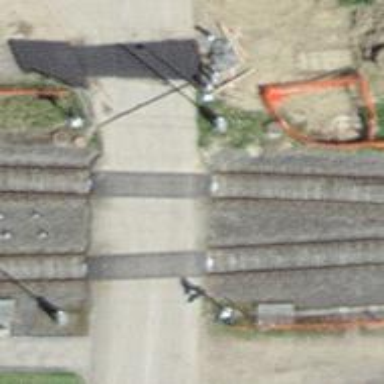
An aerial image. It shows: Railway track with contact lines for electrification.